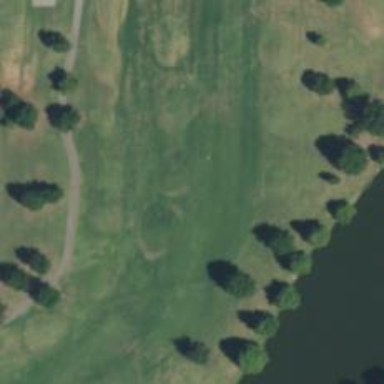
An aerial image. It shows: View of golf hole.